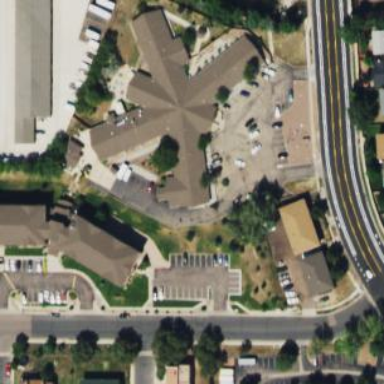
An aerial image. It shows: Nursing home building.